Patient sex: M
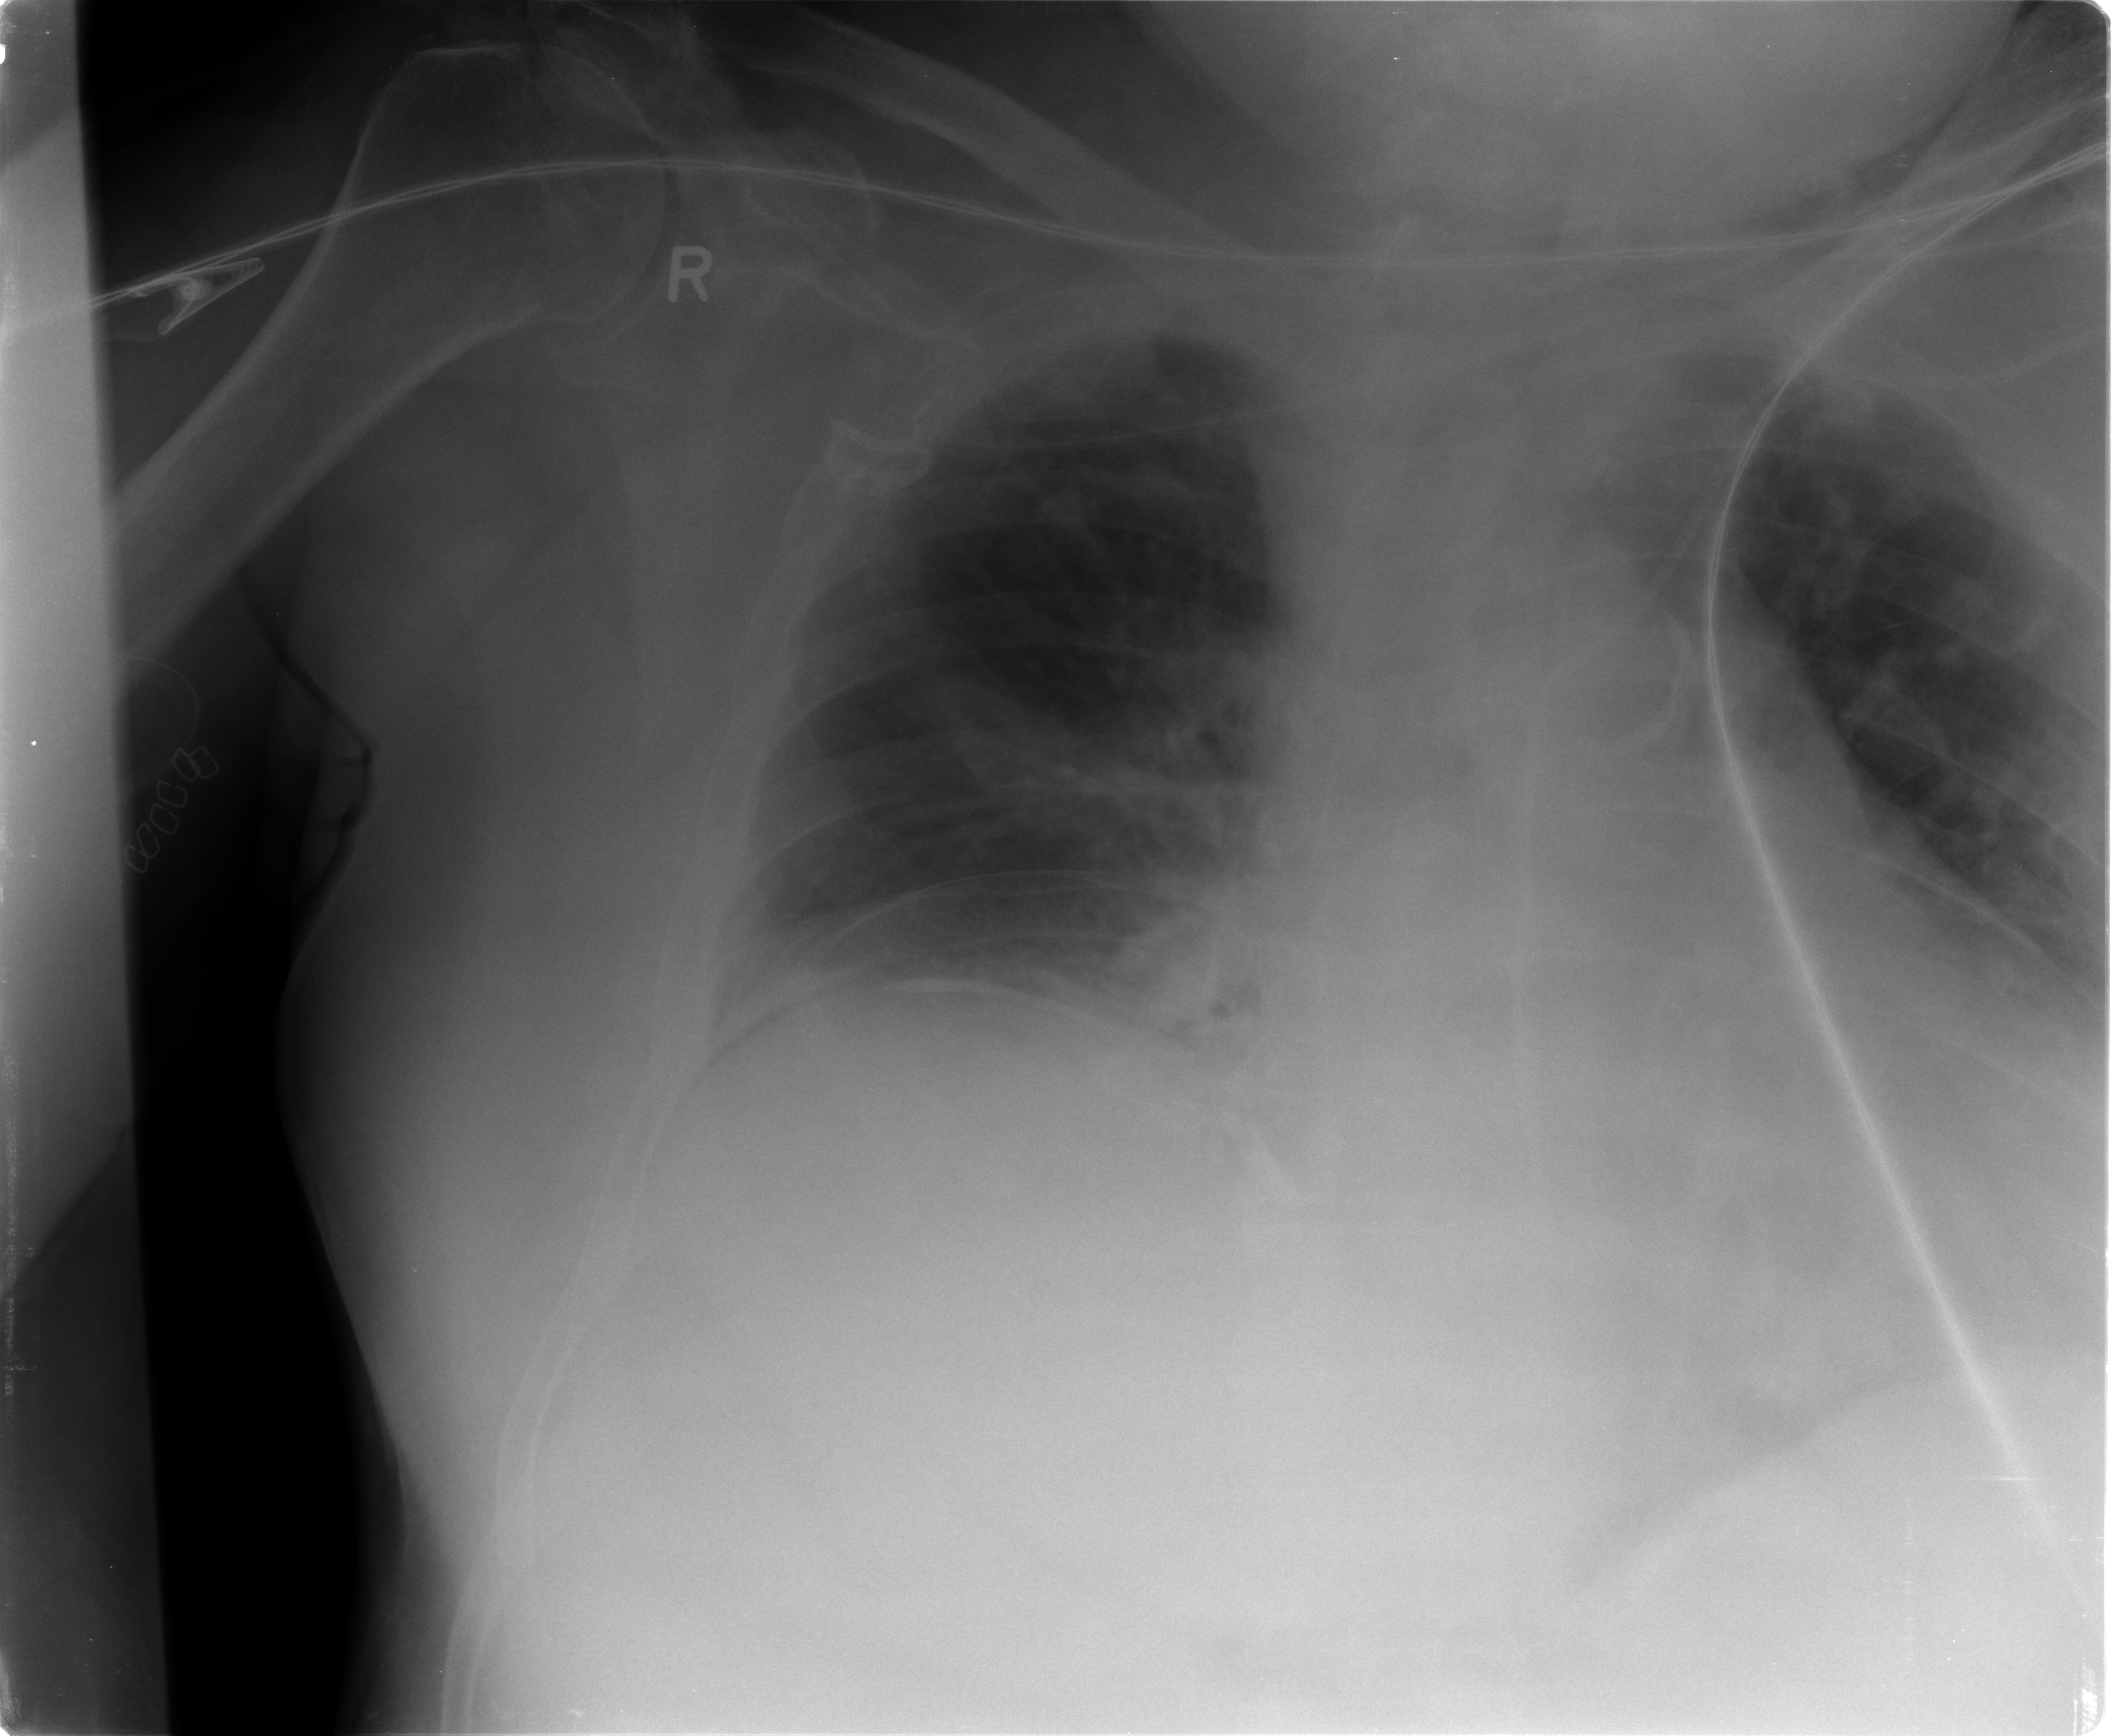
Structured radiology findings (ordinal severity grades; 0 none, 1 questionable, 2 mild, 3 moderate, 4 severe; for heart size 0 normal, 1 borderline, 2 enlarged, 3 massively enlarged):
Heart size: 2
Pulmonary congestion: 2
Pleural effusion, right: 1
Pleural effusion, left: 0
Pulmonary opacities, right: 2
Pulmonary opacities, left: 0
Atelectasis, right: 2
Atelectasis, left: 0